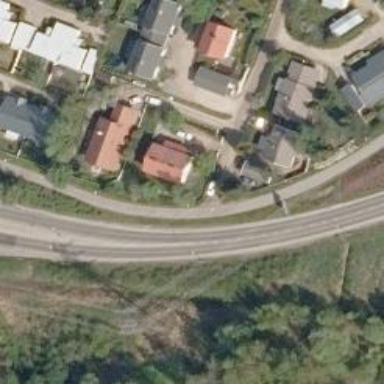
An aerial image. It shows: Asphalt cycleway.